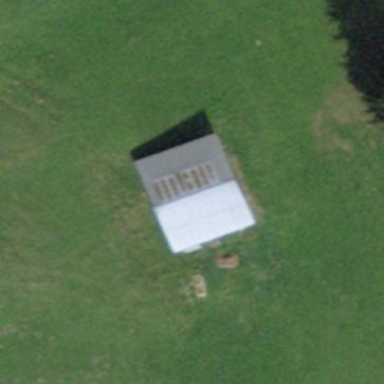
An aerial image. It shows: Barn.